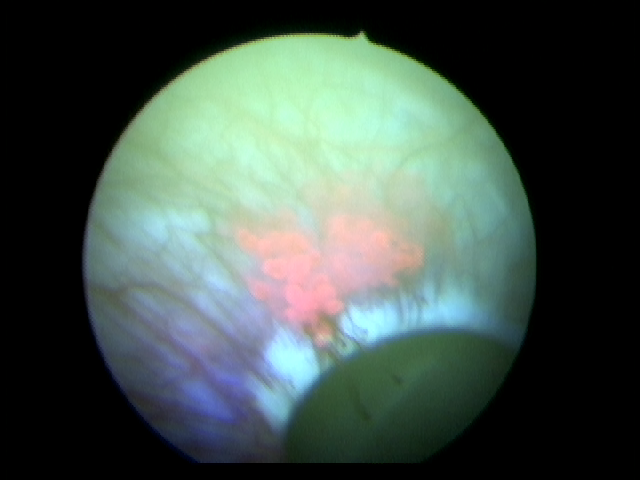
Modality: BLC
Class: Malignant
Subclass: HighGradePapillary
Lesion: L1
Stage: Ta
Morphology: Papillary
Bladder cancer association: Yes